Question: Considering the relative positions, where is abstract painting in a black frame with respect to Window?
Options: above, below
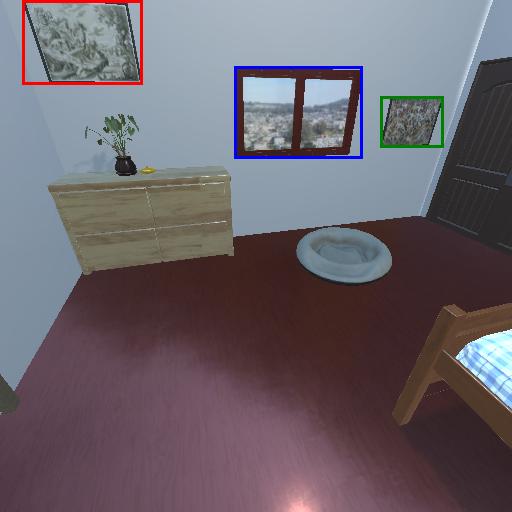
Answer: above